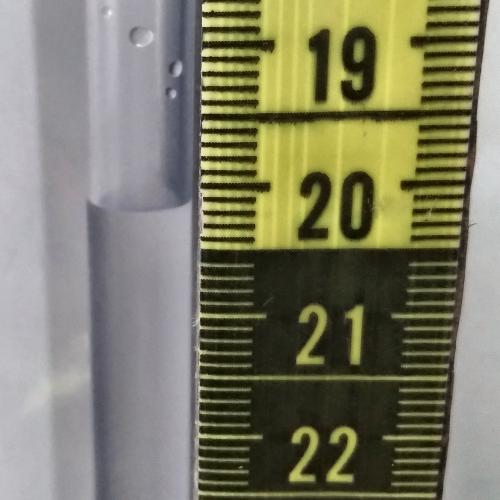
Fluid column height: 20.1 cm